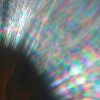
Label: sunburn